Interaction volume radius: 10 \u00c5
Interaction volume height: 30 \u00c5
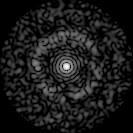
Disorder parameter: 0.8276